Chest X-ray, PA view. Patient: 37 years old, sex M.
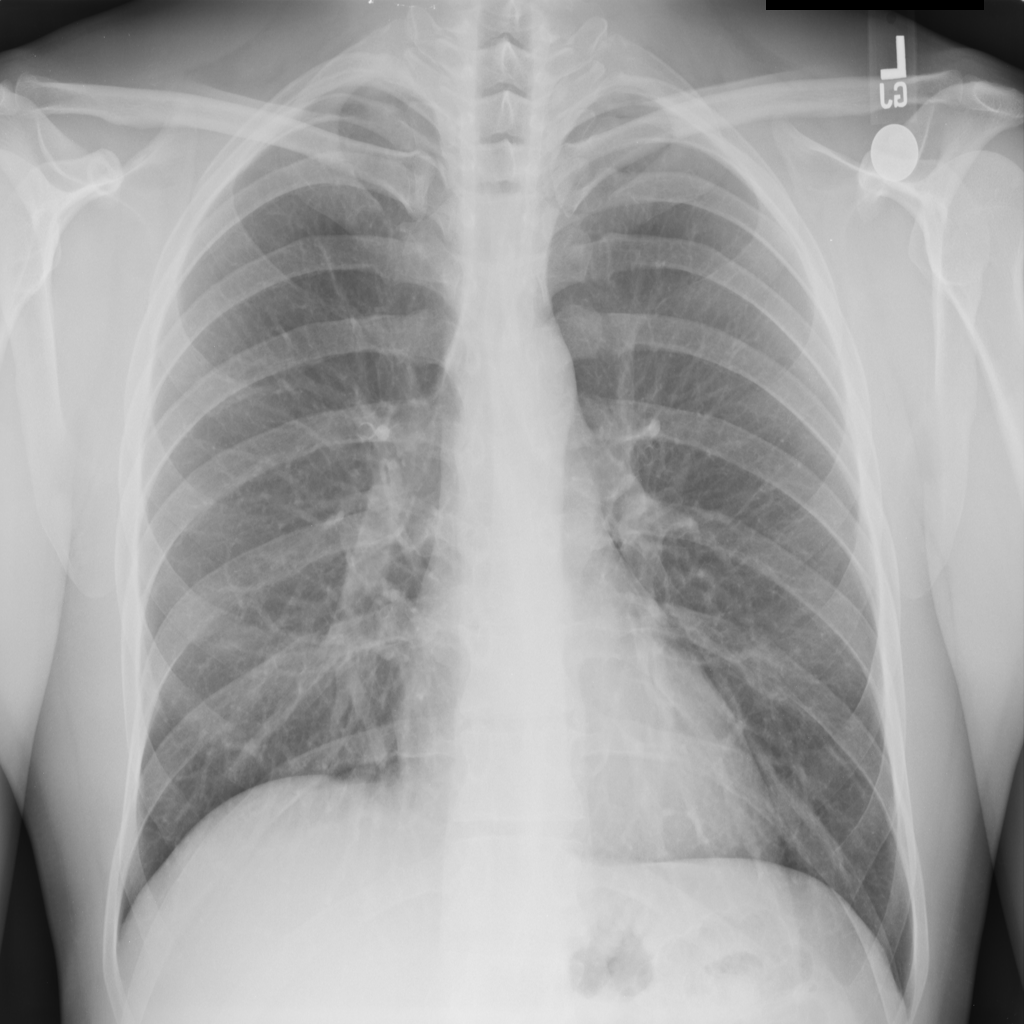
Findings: No Finding